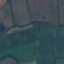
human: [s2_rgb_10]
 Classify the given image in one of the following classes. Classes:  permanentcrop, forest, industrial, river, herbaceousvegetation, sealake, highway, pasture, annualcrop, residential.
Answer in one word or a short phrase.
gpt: Pasture